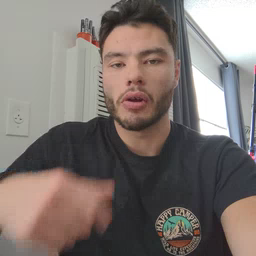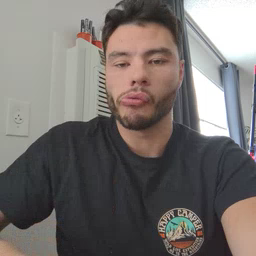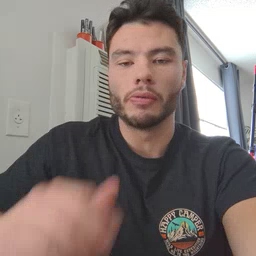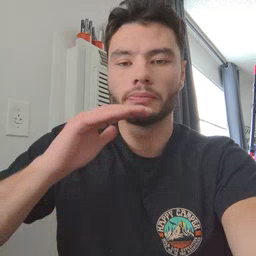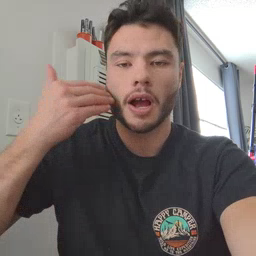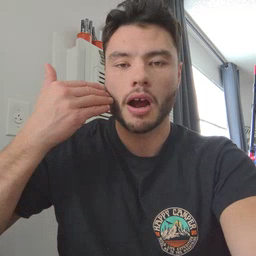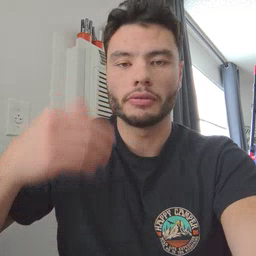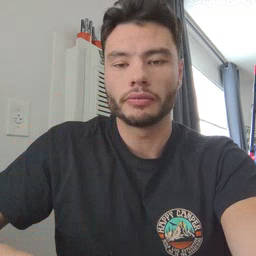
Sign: smile